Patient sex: M
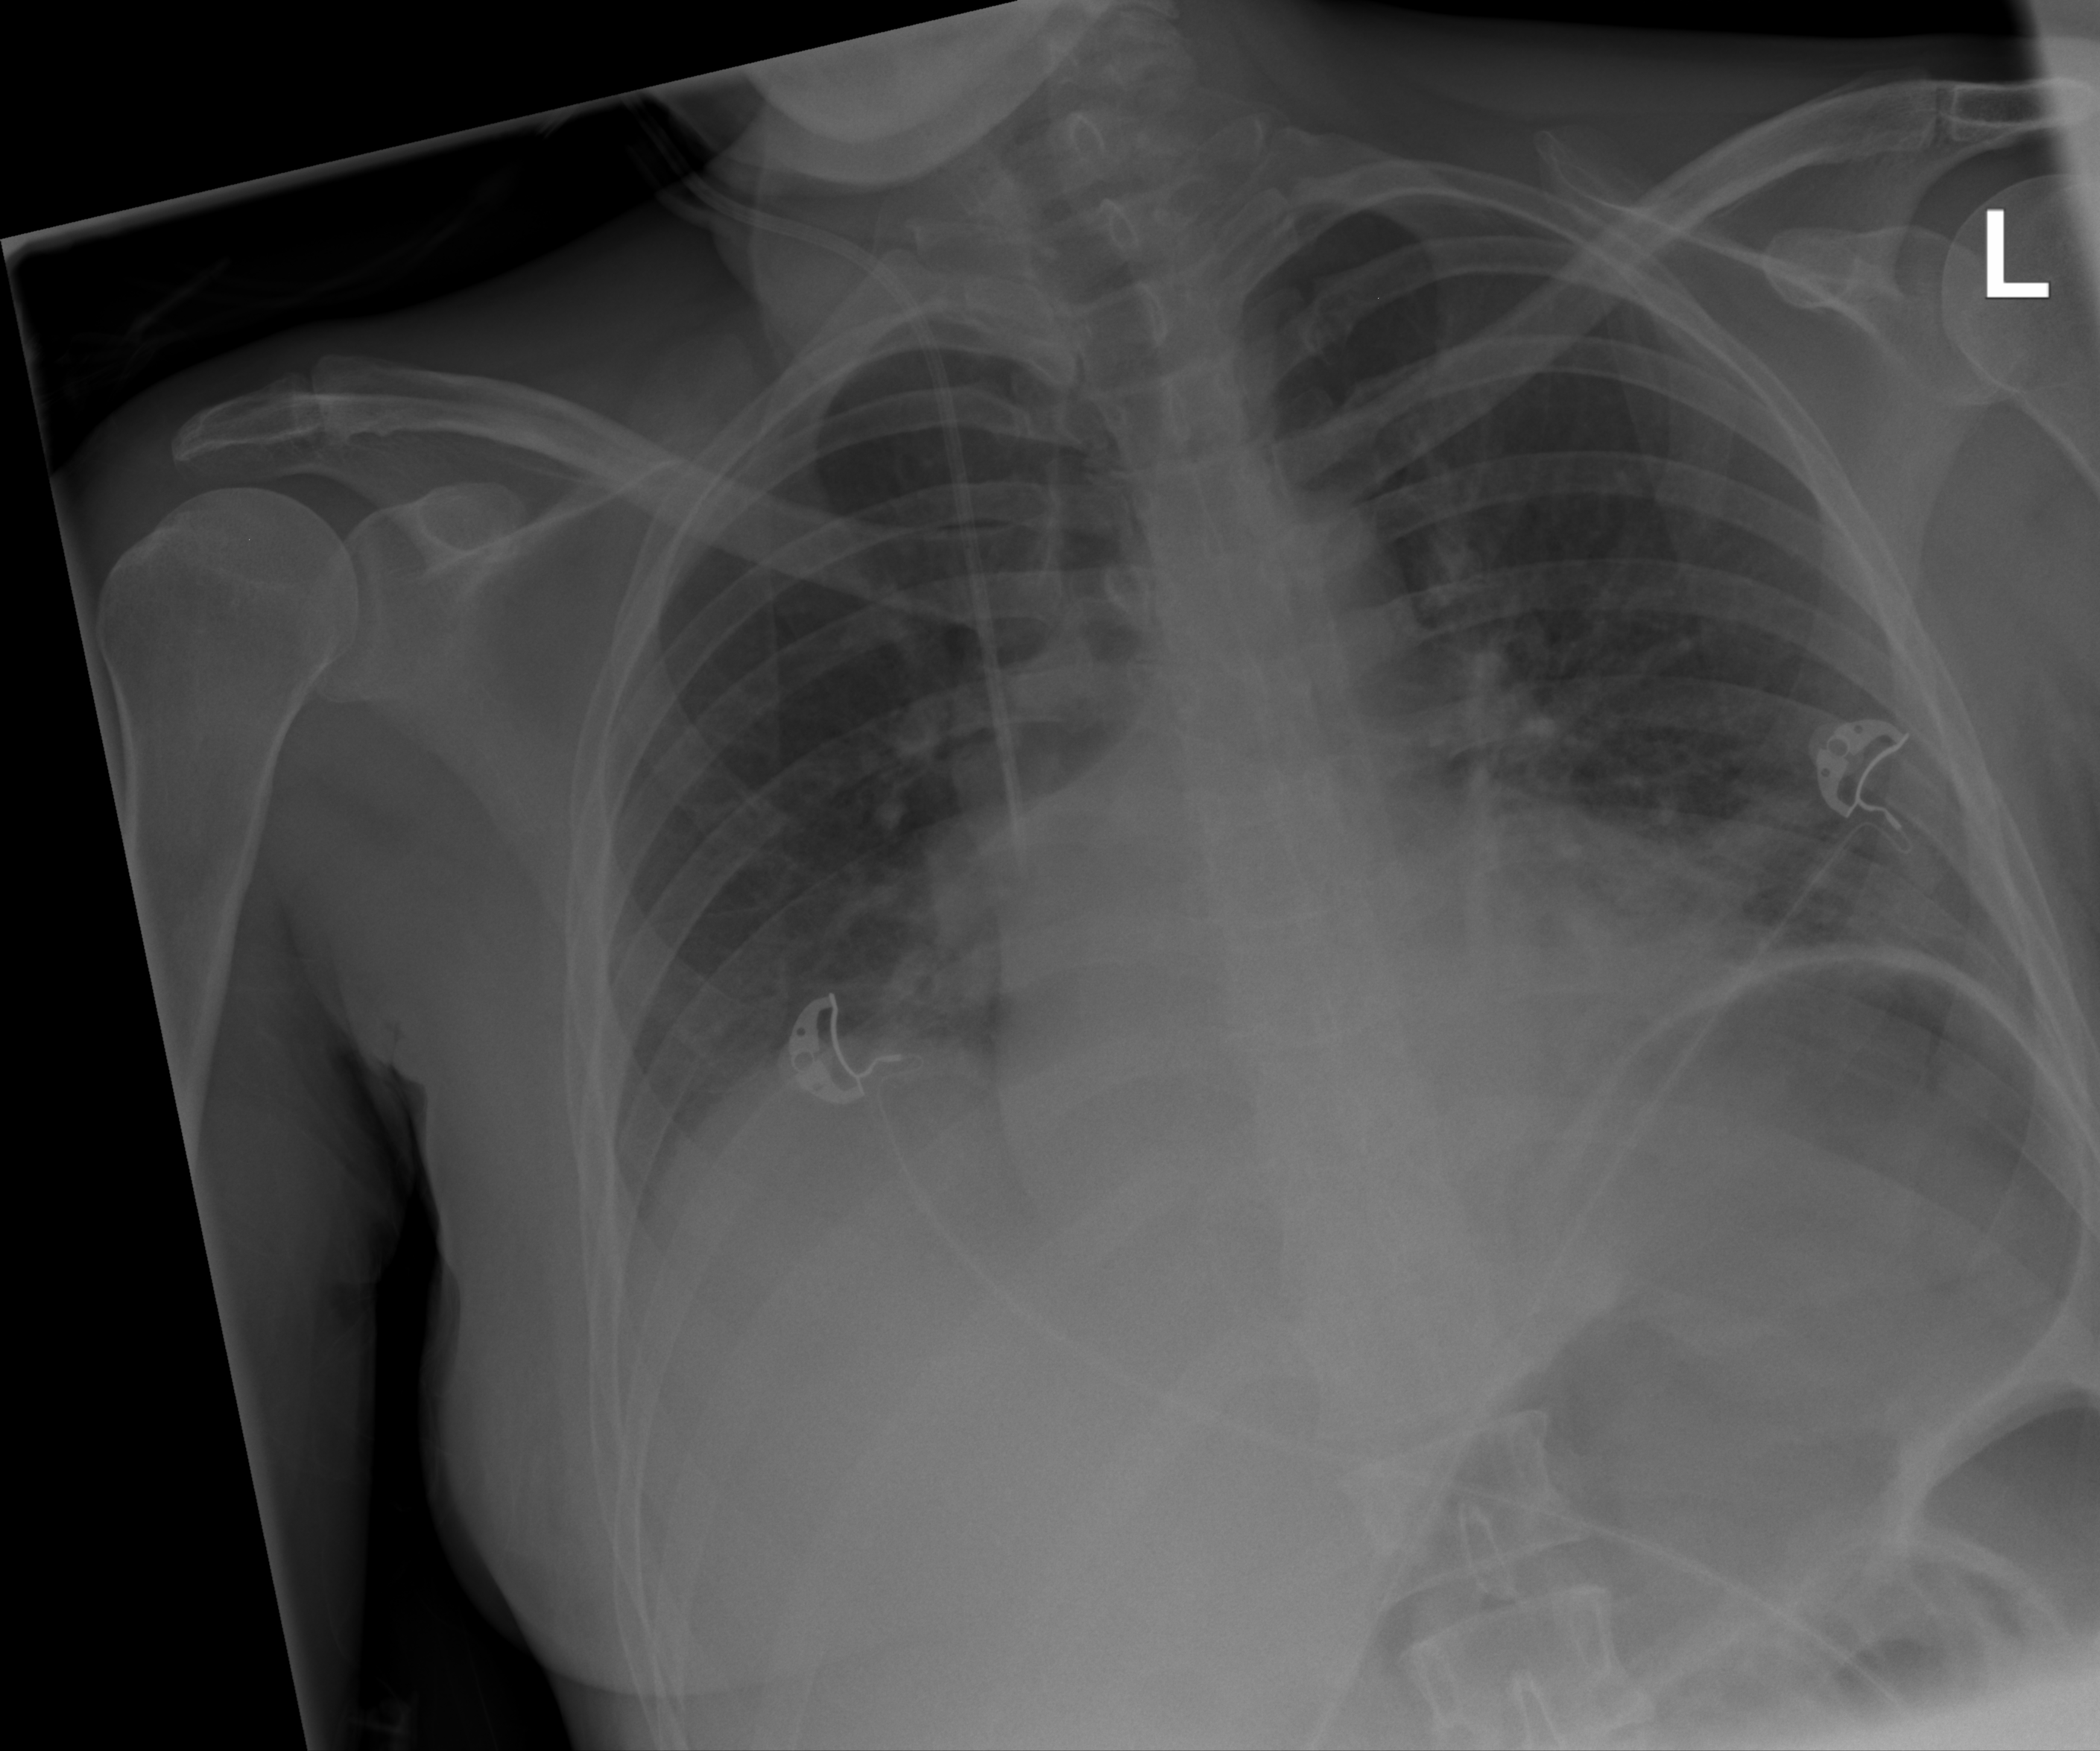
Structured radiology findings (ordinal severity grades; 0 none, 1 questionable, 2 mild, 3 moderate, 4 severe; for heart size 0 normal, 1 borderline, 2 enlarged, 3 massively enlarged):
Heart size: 1
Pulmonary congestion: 0
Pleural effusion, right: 0
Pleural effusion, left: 0
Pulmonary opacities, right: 0
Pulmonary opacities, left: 0
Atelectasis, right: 2
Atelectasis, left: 2